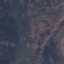
Land use / land cover class: HerbaceousVegetation